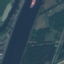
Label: River